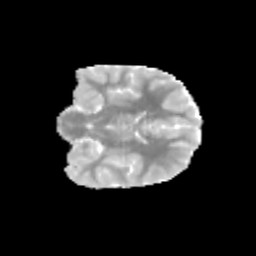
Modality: MD
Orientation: coronal
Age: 10
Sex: female
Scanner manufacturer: siemens
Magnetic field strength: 3 T
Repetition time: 3.8 s
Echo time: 0.07 s